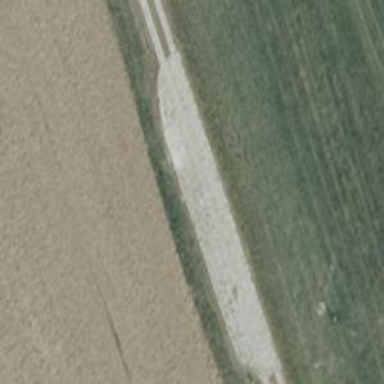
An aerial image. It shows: Track with grade 1 quality.